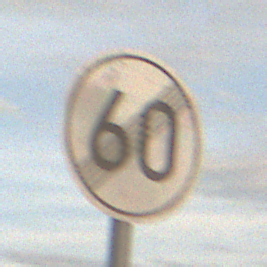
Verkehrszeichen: EndeGeschwindigkeit60
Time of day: SunriseSunset
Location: Outdoor (Nature)
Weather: PartlyCloudy
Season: NotSpecified
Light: Natural